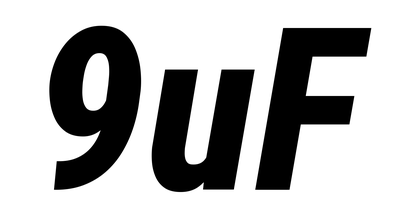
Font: Roboto-Italic_Condensed_ExtraBold_Italic